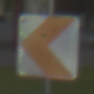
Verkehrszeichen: RichtungstafelnInKurvenKleinRechts
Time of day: MorningAfternoon
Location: Outdoor (Suburban)
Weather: PartlyCloudy
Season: NotSpecified
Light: Natural